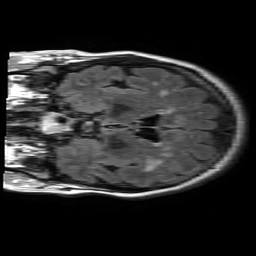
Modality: FLAIR
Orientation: coronal
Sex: female
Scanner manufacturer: philips
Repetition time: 11 s
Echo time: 0.125 s